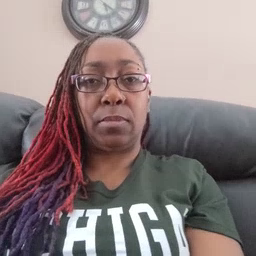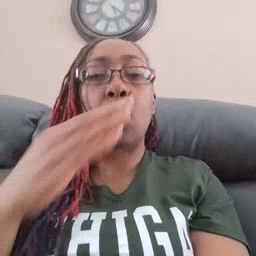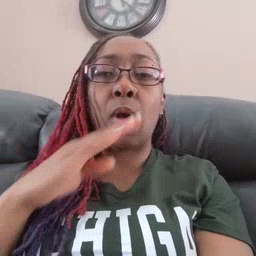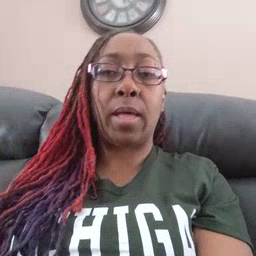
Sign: quiet